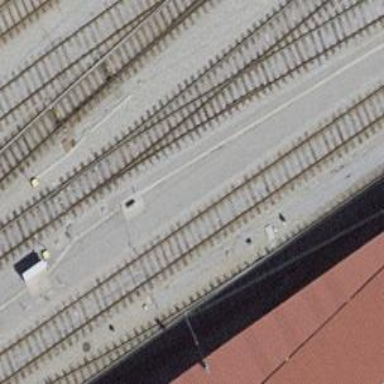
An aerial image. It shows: Rail siding with electrified tracks using contact line.